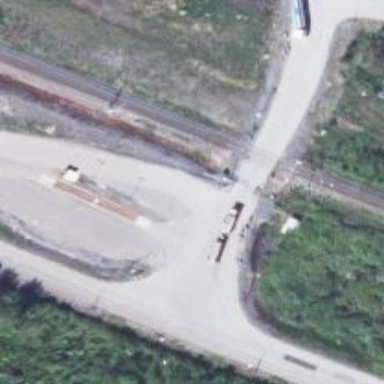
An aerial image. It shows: Light signal at railway crossing.